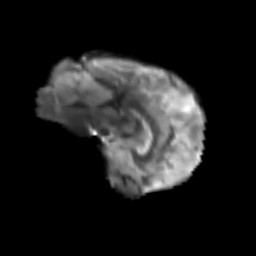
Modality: T2w
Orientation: sagittal
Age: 53
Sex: male
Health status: ill
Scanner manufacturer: siemens
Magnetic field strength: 3 T
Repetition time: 8.7 s
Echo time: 0.11 s